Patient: sex F, age 70
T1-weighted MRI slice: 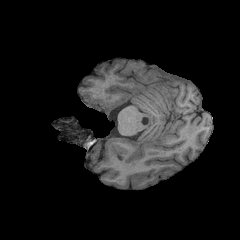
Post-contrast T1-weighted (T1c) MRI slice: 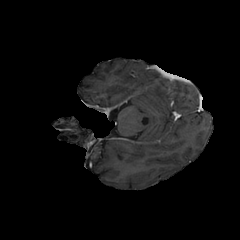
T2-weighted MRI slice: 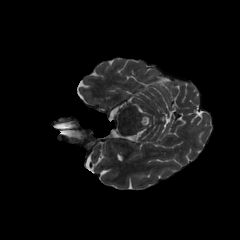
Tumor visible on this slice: no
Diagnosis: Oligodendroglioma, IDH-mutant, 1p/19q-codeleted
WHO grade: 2